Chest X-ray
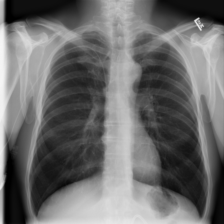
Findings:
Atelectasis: negative
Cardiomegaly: negative
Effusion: negative
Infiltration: negative
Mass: negative
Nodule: negative
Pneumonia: negative
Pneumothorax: negative
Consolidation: negative
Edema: negative
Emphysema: negative
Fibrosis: negative
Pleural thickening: negative
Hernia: negative